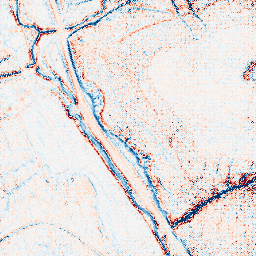
Category: edge_preserving
Decomposition family: bilateral
Decomposition parameters: d: 9
sigma_color: 150
sigma_space: 150
Upsampling method: regularized
Upsampling parameters: scale: 4
lambda_reg: 0.1
Upsampling scale: 4